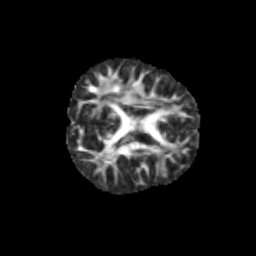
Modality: FA
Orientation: axial
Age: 10
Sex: male
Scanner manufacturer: siemens
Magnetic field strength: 3 T
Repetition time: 3.8 s
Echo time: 0.07 s